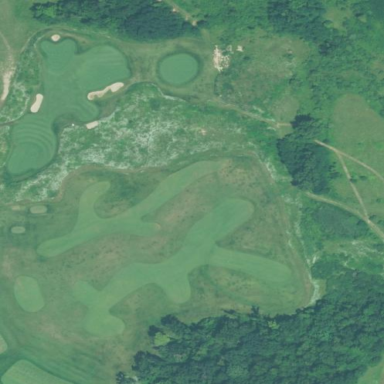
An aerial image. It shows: Area of rough grass used for golf.